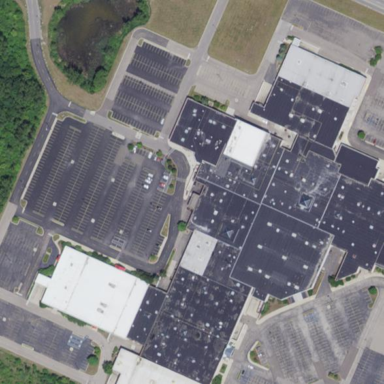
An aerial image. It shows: Mall building.